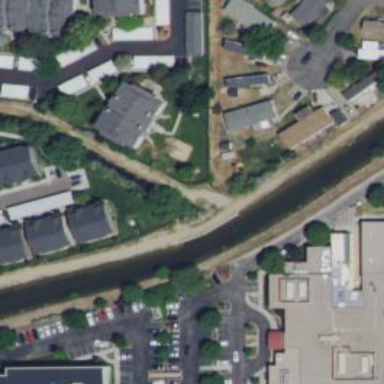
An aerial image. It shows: Culvert tunnel under canal.